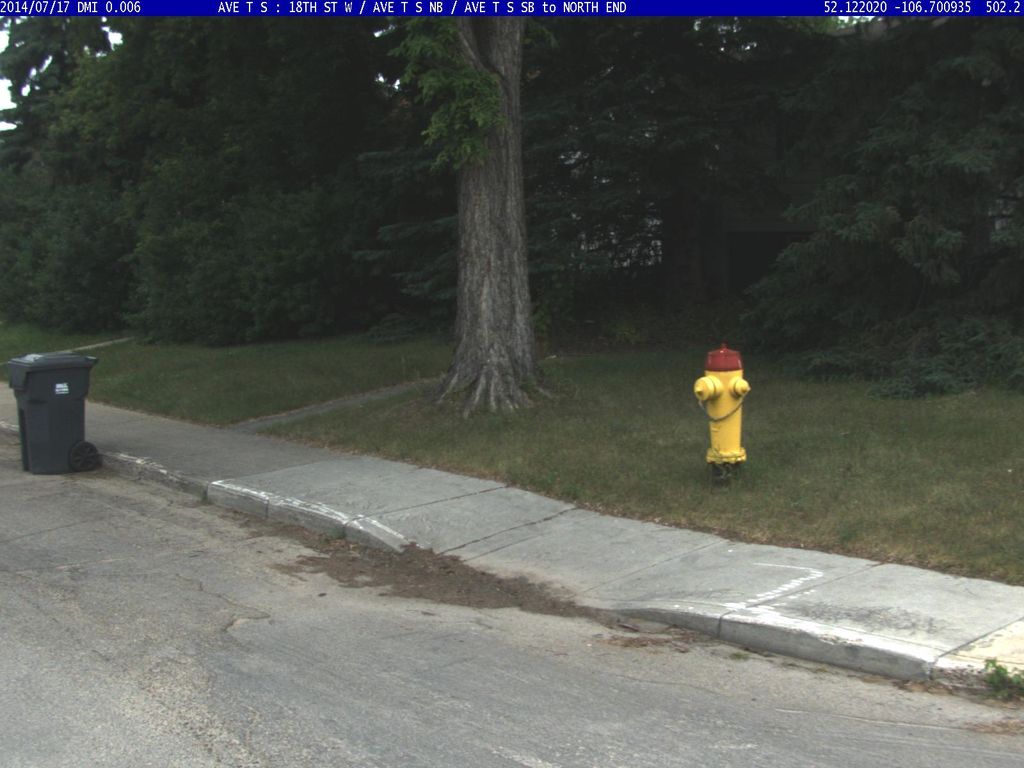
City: saskatoon